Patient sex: M
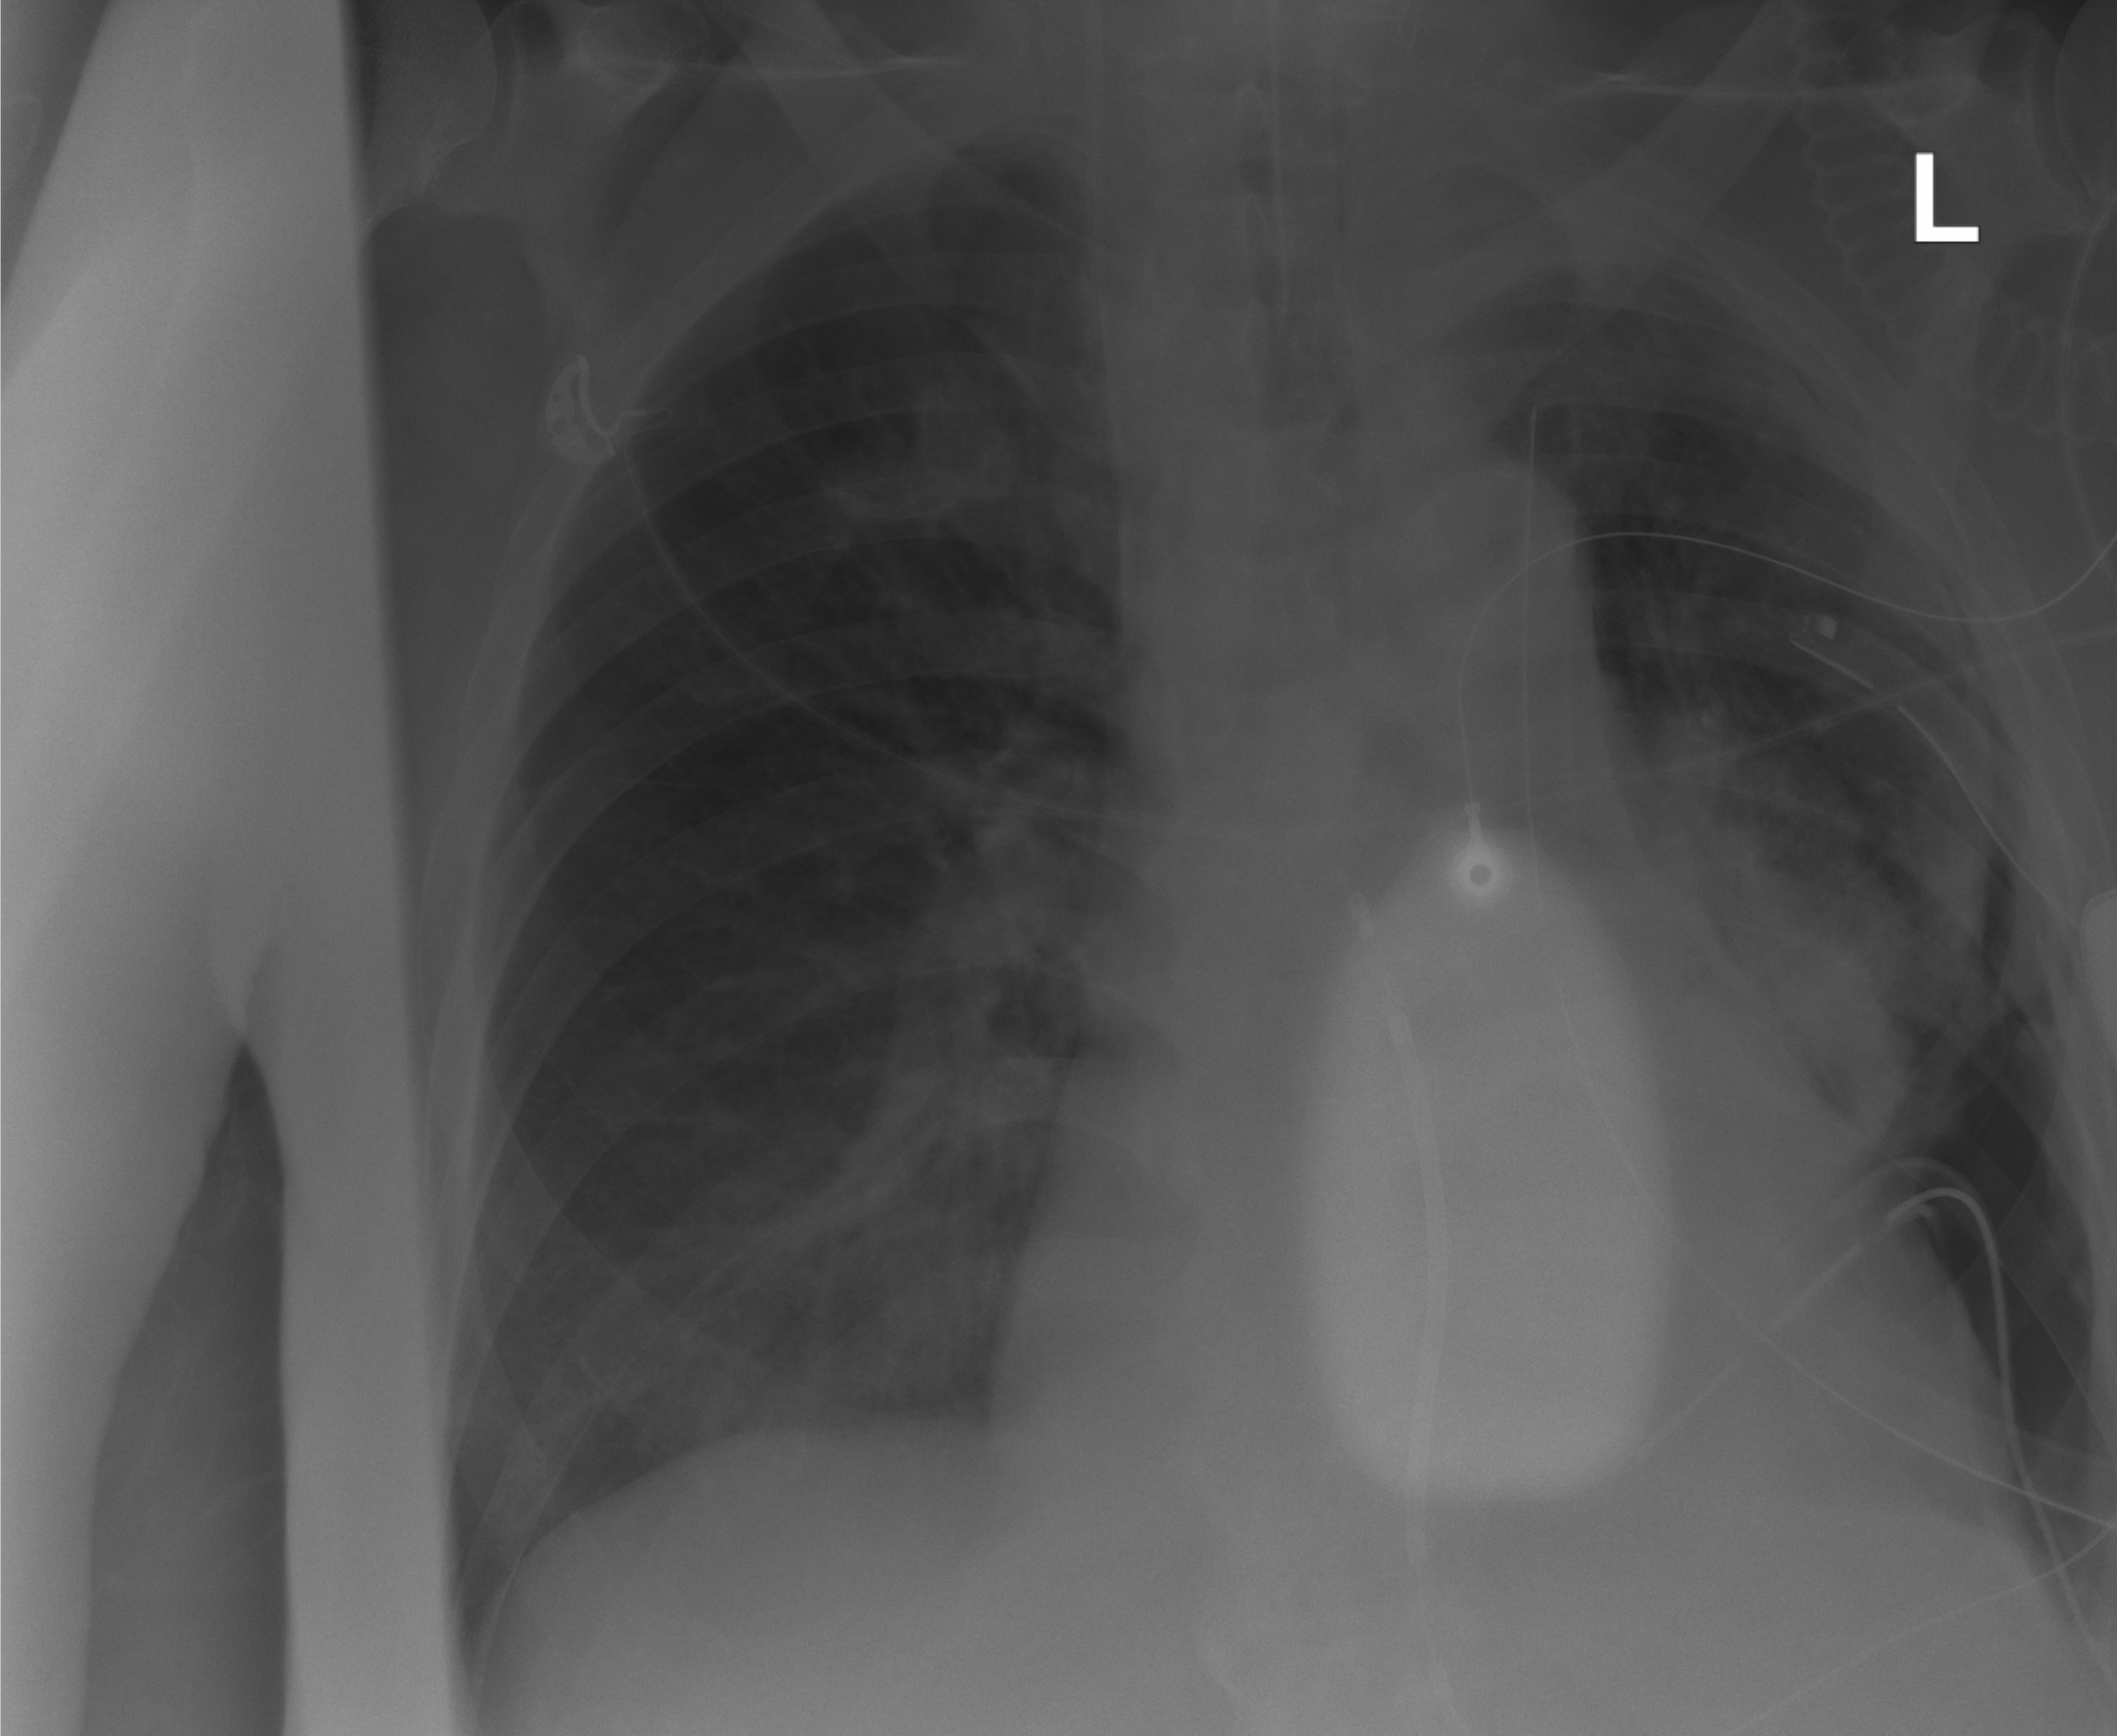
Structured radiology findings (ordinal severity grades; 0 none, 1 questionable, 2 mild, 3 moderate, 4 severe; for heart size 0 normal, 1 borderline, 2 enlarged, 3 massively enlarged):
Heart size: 2
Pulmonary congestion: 0
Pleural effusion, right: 0
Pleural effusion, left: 2
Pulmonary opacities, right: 0
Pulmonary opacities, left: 2
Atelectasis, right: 0
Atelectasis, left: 0